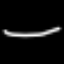
Label: line